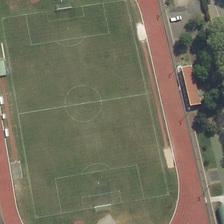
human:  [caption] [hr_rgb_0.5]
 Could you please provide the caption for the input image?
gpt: near the road and a line of trees  there is a ground track field .

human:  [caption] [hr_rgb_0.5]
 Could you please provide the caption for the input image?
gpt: near the road and a line of trees  there is a ground track field .

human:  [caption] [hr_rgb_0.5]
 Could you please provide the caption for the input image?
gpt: this green soccer pitch is surrounded by red running tracks alongside a row of trees .

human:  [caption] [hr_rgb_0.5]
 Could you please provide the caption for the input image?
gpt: the ground track field next to a road .

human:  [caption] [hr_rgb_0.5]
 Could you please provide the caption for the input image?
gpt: a football field with a football field in it is near some green trees .